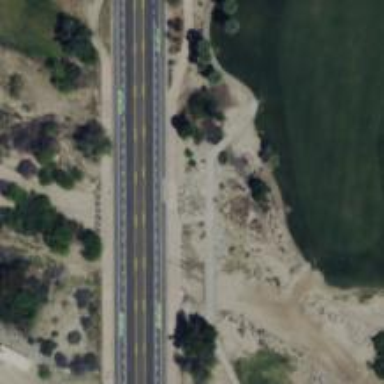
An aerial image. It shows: Golf cartpath that is also road path.